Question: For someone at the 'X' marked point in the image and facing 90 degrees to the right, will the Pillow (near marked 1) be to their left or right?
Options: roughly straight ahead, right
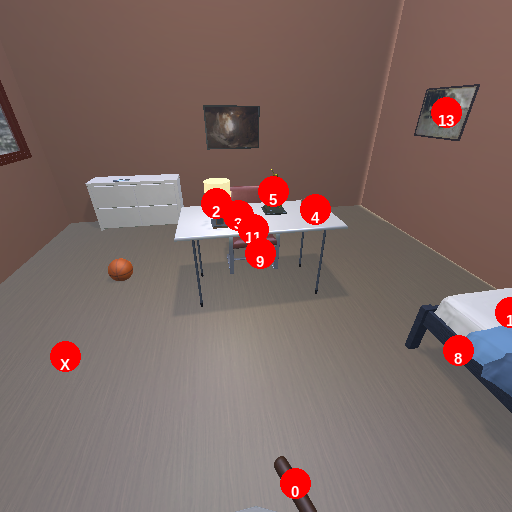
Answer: roughly straight ahead